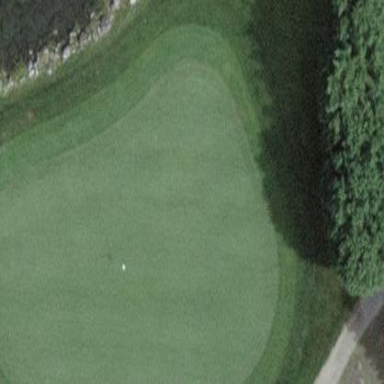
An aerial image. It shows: Area of rough grass used for golf.